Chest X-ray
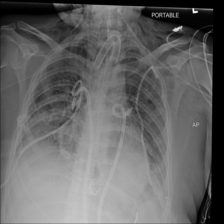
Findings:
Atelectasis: negative
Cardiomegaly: negative
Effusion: negative
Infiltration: negative
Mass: negative
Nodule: negative
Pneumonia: negative
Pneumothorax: negative
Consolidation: negative
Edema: negative
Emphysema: negative
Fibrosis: negative
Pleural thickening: negative
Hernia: negative